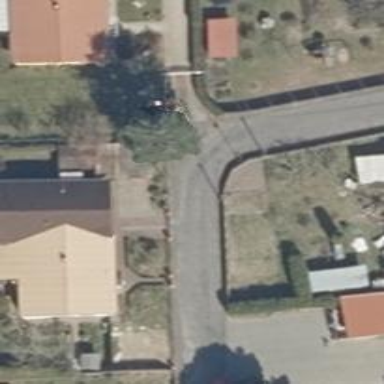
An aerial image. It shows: Paved residential road.